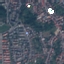
Land use / land cover: Residential